Question: How to clean data so that the correct arrival code is there for the city pair?
From the picture, the CSV is like column 1: City Pair (Departure - Arrival), column 2 is meant to be the Departure Code, and column 3 is meant to be the Arrival Code.
As you can see for row 319 in the first column, it is 'London - Paris', column 2 is CDG, and column 3 is LHR when it should be the opposite.
Also in row 324, Dusseldorf - Paris is CDG in column 2 and DUS in column 3, when it should be the opposite.
The majority of the CSV is correct, but there are a lot of errors like this.
Could someone help on how to sort this for all the rows? Maybe indexing through all of the rows in column 1 and making sure the text before and after the '-' matches the codes in columns 2 and 3?

'''
old_index airports arr dep
0 319 London, United Kingdom - Paris, France CDG LHR
1 320 London, United Kingdom - Paris, France CDG LHR
2 321 London, United Kingdom - Paris, France CDG LHR
3 322 London, United Kingdom - Paris, France CDG LHR
4 323 London, United Kingdom - Paris, France CDG LHR
5 324 Dusseldorf, Germany - Paris, France CDG DUS
6 325 Amsterdam, Netherlands - Paris, France CDG AMS
7 326 Amsterdam, Netherlands - Paris, France CDG AMS
8 327 Amsterdam, Netherlands - Paris, France CDG AMS
9 328 Amsterdam, Netherlands - Paris, France CDG AMS
10 329 Amsterdam, Netherlands - Paris, France CDG AMS
'''
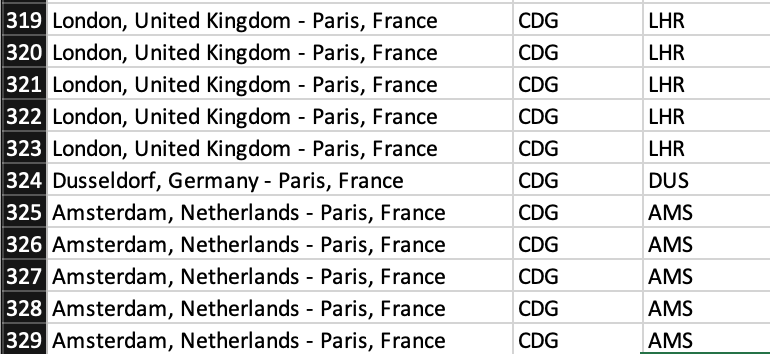
Answer: As an example, and using the looking data from your other question...
<URL>
..from <URL>.
'''
import pandas as pd
import numpy as np
import math
from math import sin, cos, sqrt, atan2, radians
def get_distance(in_lat1, in_lon1, in_lat2, in_lon2):
# approximate radius of earth in km
R = 6373.0
lat1 = radians(in_lat1)
lon1 = radians(in_lon1)
lat2 = radians(in_lat2)
lon2 = radians(in_lon2)
dlon = lon2 - lon1
dlat = lat2 - lat1
a = sin(dlat / 2)**2 + cos(lat1) * cos(lat2) * sin(dlon / 2)**2
c = 2 * atan2(sqrt(a), sqrt(1 - a))
distance = R * c
return distance
df = pd.DataFrame({'Normalised City Pair': {0: 'London, United Kingdom - New York, United States',
1: 'Johannesburg, South Africa - London, United Kingdom',
2: 'London, United Kingdom - New York, United States',
3: 'Johannesburg, South Africa - London, United Kingdom',
4: 'London, United Kingdom - Singapore, Singapore'},
'Departure Code': {0: 'LHR', 1: 'JNB', 2: 'LHR', 3: 'JNB', 4: 'SIN'},
'Arrival Code': {0: 'JFK', 1: 'LHR', 2: 'JFK', 3: 'LHR', 4: 'LHR'},
'Departure_lat': {0: 51.5, 1: -26.1, 2: 51.5, 3: -26.1, 4: 1.3},
'Departure_lon': {0: -0.45, 1: 28.23, 2: -0.45, 3: 28.23, 4: 103.98},
'Arrival_lat': {0: 40.64, 1: 51.47, 2: 40.64, 3: 51.47, 4: 51.47},
'Arrival_lon': {0: -73.79, 1: -0.45, 2: -73.79, 3: -0.45, 4: -0.45}})
df_airports = pd.read_csv('https://ourairports.com/data/airports.csv')
df_airports = df_airports[['name', 'iata_code']].copy()
df_airports = df_airports[df_airports['iata_code'].notna()].reset_index(drop=True)
# df_airports.query('iata_code == "CDG" | iata_code == "LHR"')
df['Distance'] = df.apply(lambda x: get_distance(x['Departure_lat'], x['Departure_lon'], x['Arrival_lat'], x['Arrival_lon']), axis=1)
#df[['ap_dep', 'ap_arr']] = df['Normalised City Pair'].str.split(' - ', expand=True)
df_airports = df_airports.sort_values('name')
df_airports = df_airports.drop_duplicates(subset ='iata_code', keep='first')
df['dep_ap_name'] = df['Departure Code'].map(df_airports.set_index('iata_code')['name'])
df['arr_ap_name'] = df['Arrival Code'].map(df_airports.set_index('iata_code')['name'])
'''
<URL>
If the frame now has too many columns and you want something cleaner and to reorder the columns try 'final_df = df[['a', 'b', 'c', 'd']]' where abc are the columns and ordering you would like.